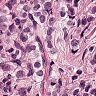
Metastatic tissue present: yes